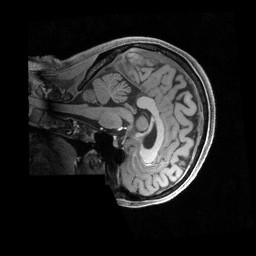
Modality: T1w
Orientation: sagittal
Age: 45
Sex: female
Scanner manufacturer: siemens
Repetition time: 2.4 s
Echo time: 0.00231 s